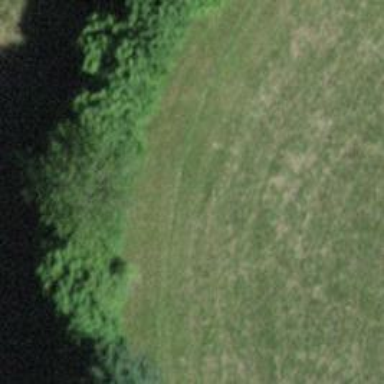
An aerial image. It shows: Path with surface of grass pavers.